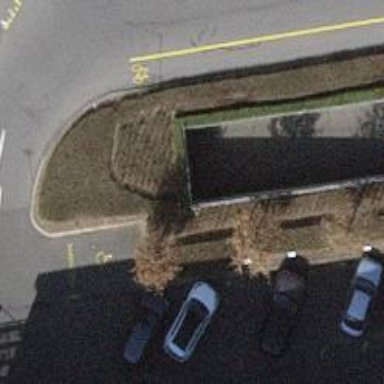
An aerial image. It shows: Parking entrance.